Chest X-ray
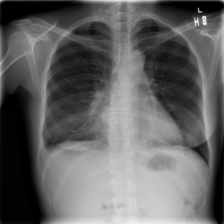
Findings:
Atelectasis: negative
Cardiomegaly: negative
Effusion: negative
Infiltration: negative
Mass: negative
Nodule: negative
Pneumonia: negative
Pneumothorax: negative
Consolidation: negative
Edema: negative
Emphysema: negative
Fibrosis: negative
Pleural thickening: negative
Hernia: negative